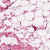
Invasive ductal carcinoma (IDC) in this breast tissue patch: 0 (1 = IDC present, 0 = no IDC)